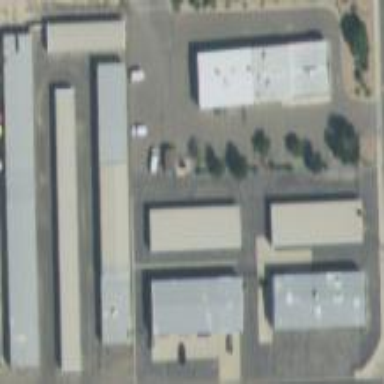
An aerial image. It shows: Storage rental shop.